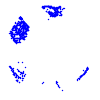
Particle: proton